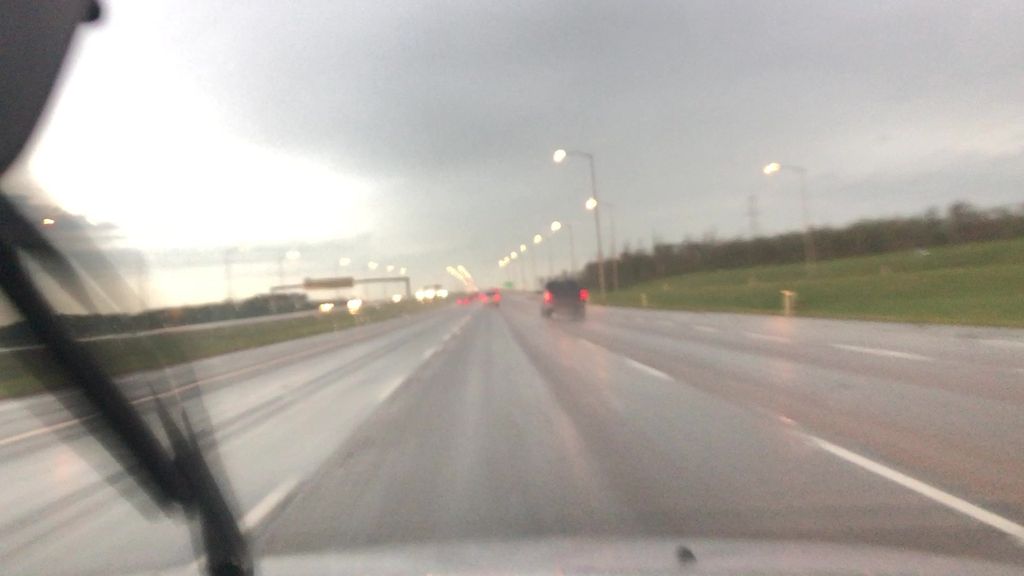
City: edmonton